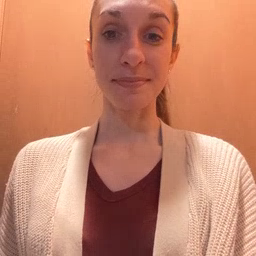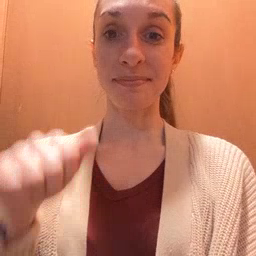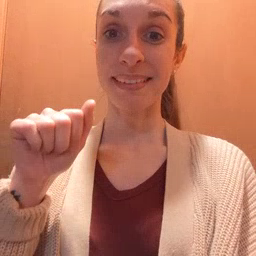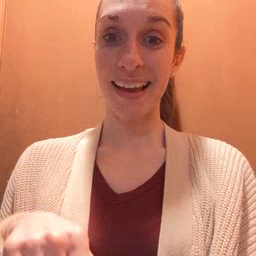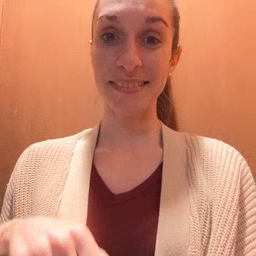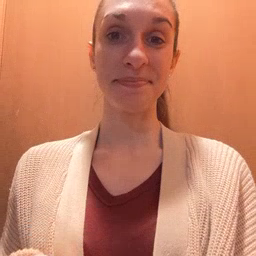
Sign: can